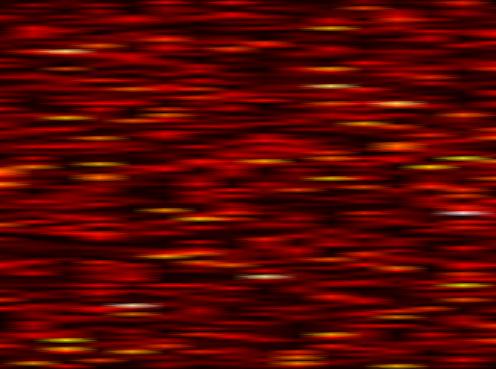
Label: FBMC